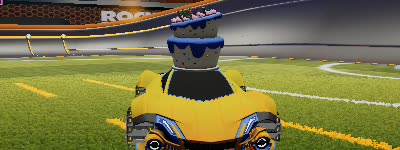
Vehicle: werewolf